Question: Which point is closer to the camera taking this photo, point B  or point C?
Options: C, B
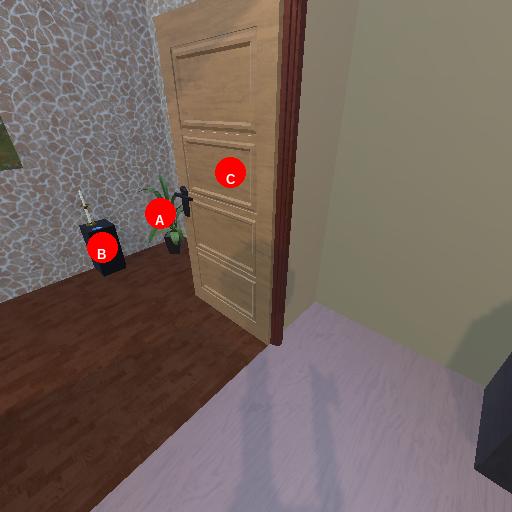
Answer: C